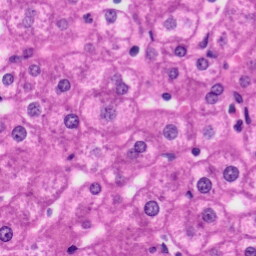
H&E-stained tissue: Liver